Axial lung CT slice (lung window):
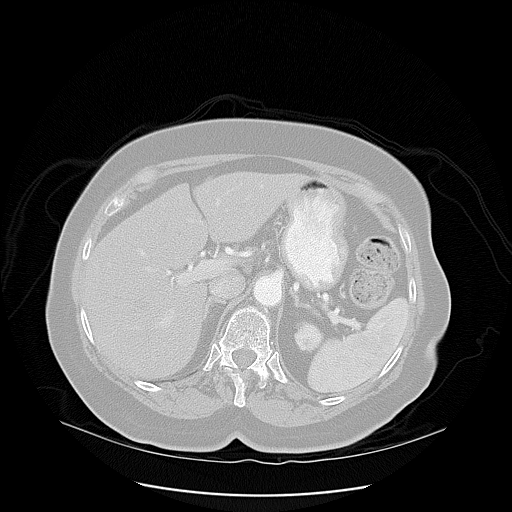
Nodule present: no